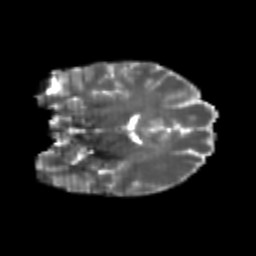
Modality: T2w
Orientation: coronal
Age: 25
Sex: female
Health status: healthy
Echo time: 0.074 s